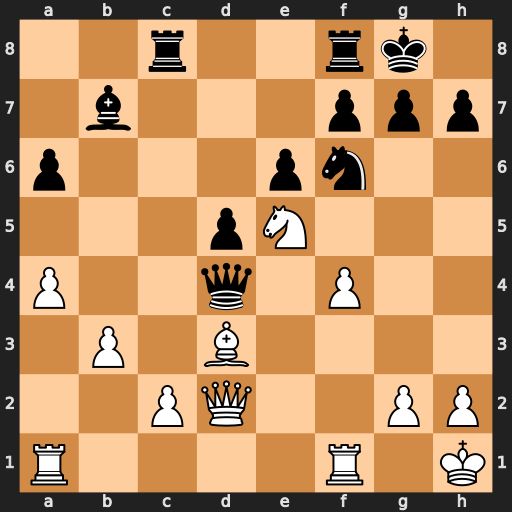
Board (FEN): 2r2rk1/1b3ppp/p3pn2/3pN3/P2q1P2/1P1B4/2PQ2PP/R4R1K
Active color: w
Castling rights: -
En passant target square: -
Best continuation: Bxh7+ Kxh7 Qxd4